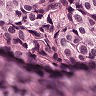
Metastatic tissue present: yes